Field crop: maize
Growth stage: 2
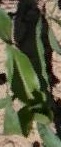
Species: maize